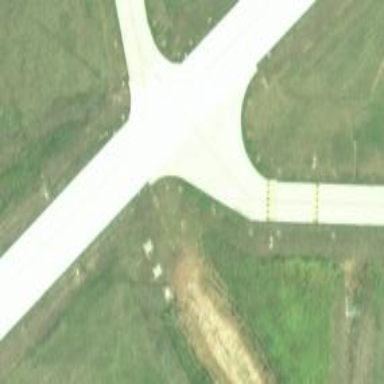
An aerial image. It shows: Image of taxiway at airport.